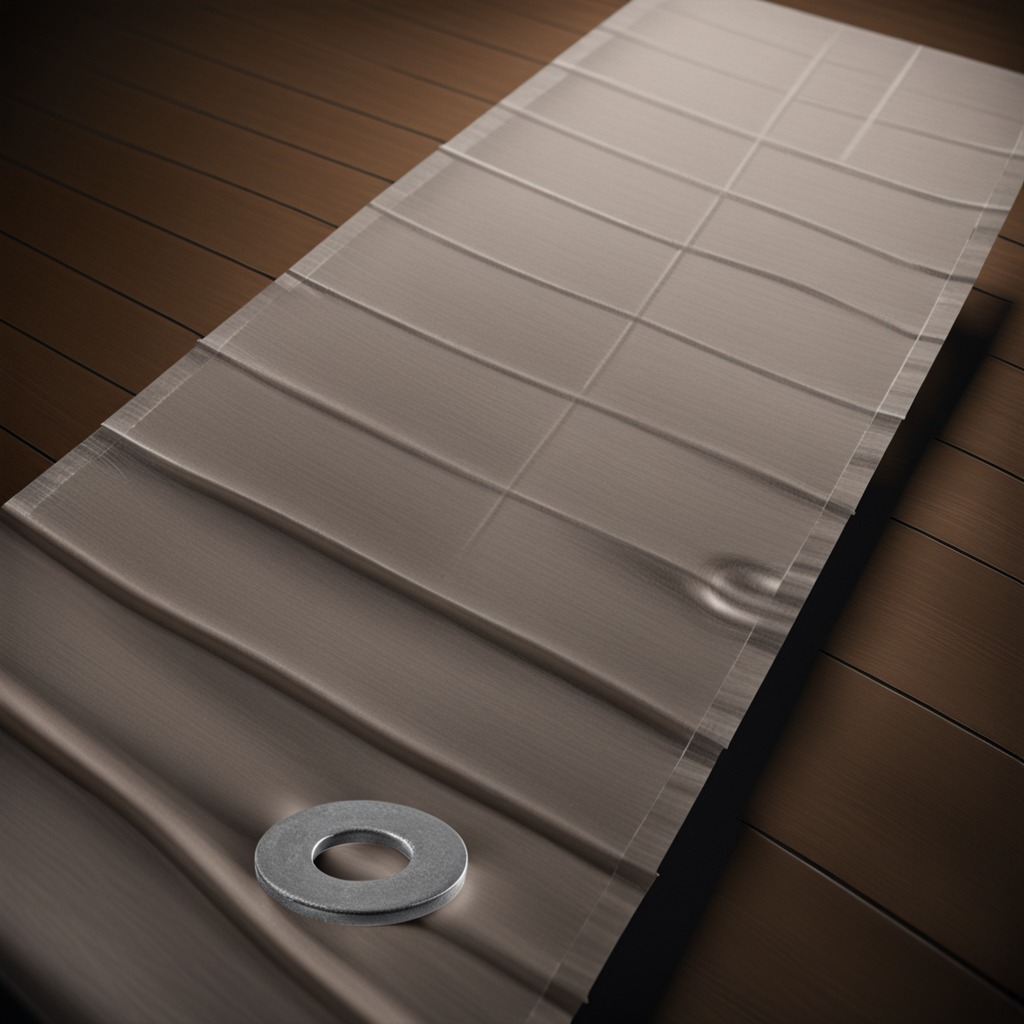
A flat metal washer is lying on a wooden table inside a workshop at night.